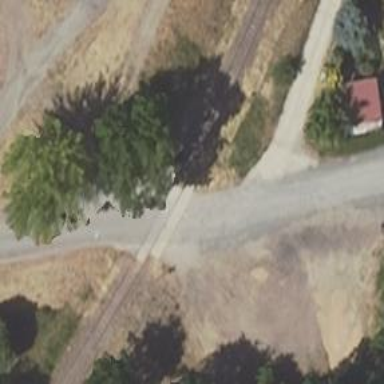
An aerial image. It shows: Railway level crossing.